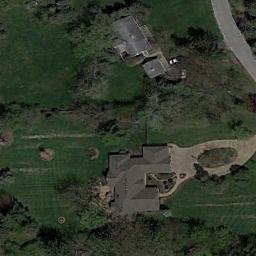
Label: sparse_residential